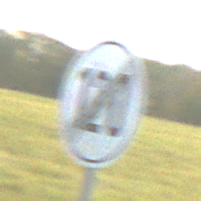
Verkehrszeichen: EndeGeschwindigkeit120
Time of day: SunriseSunset
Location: Outdoor (Nature)
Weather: PartlyCloudy
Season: NotSpecified
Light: Natural